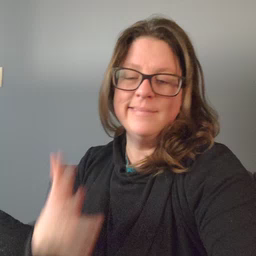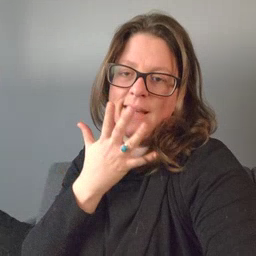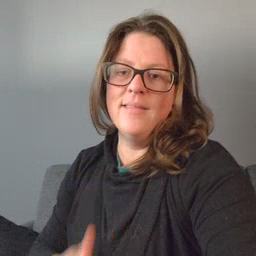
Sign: sad